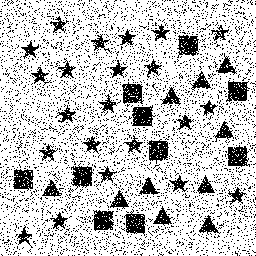
Squares: 10
Triangles: 10
Stars: 22
Total shapes: 42